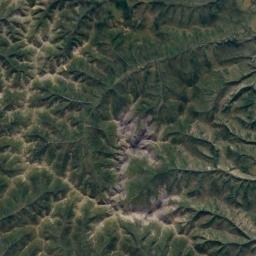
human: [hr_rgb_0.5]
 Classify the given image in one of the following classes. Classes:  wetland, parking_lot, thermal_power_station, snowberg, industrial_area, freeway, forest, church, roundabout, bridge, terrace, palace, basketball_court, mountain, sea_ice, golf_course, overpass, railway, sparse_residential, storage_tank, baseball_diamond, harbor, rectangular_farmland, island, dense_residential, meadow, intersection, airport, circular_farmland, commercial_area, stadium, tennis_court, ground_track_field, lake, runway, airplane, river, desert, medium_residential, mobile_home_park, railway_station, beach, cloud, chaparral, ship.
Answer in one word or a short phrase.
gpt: mountain